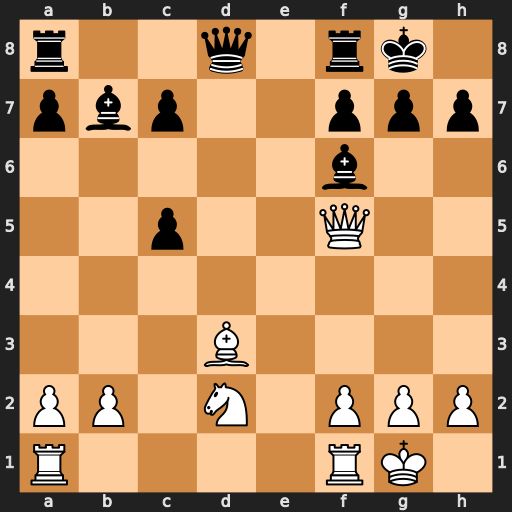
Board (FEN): r2q1rk1/pbp2ppp/5b2/2p2Q2/8/3B4/PP1N1PPP/R4RK1
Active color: w
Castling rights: -
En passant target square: -
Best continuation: Qxh7#